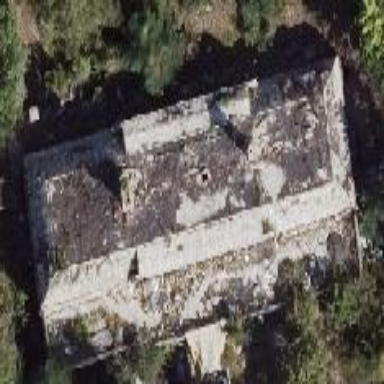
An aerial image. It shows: Ruins of building.